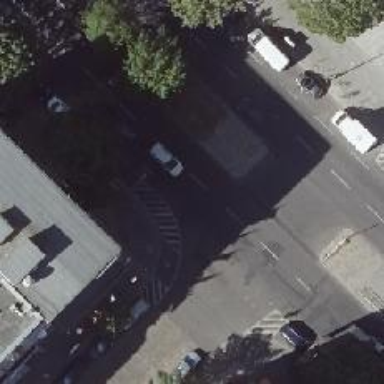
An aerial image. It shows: Unmarked crossing on asphalt footway.